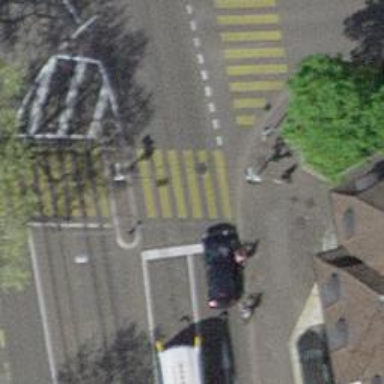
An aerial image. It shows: Pedestrian crossing with traffic signals.